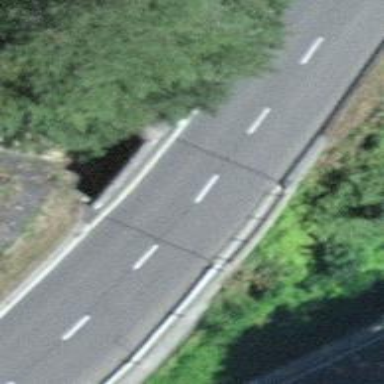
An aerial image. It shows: Tertiary road with asphalt surface that goes over bridge.